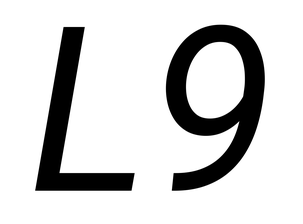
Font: Roboto-Italic_Italic